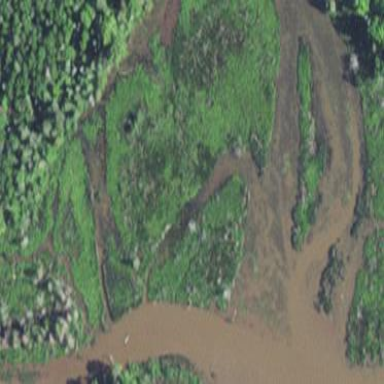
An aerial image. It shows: Marshy wetland area.